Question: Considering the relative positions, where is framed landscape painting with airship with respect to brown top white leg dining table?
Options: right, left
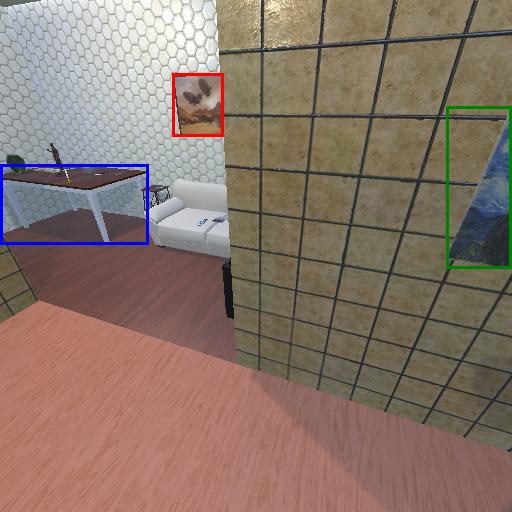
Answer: right